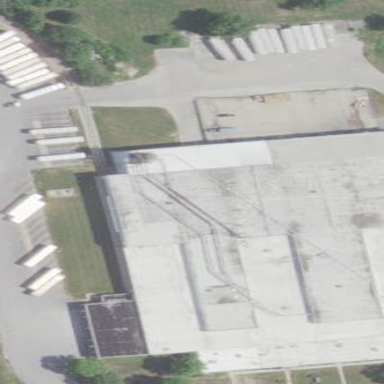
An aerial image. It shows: Warehouse building.